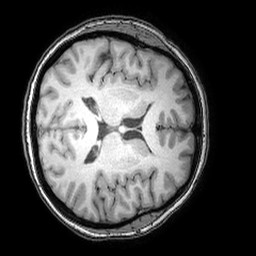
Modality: T1w
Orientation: axial
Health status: ill
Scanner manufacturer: philips
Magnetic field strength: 3 T
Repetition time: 0.007 s
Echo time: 0.0035 s